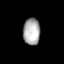
Tissue: lung
Cell type: Endothelial cells
Senescence score: 0.6077
Nuclear area (px): 442
Mean DAPI intensity: 172.695